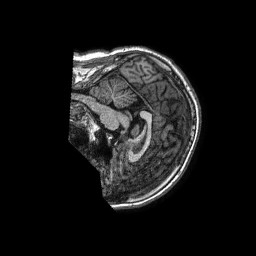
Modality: T1w
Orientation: sagittal
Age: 49
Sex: male
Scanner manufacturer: philips
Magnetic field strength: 1.5 T
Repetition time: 0.008374 s
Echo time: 0.003844 s